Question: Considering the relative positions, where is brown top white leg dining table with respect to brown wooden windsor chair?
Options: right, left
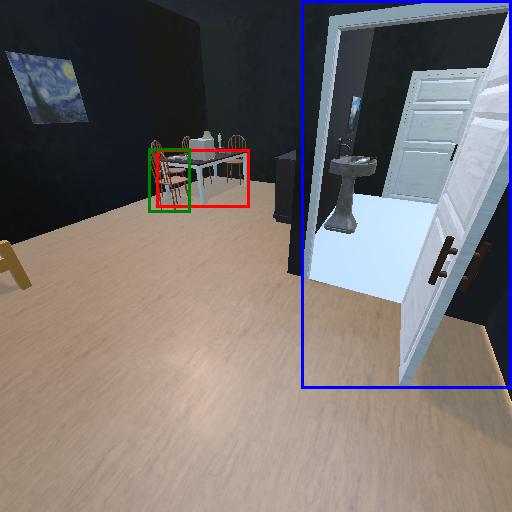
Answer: right